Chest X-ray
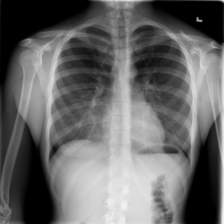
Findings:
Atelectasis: negative
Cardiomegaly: negative
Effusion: negative
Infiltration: negative
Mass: negative
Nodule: negative
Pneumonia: negative
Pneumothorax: negative
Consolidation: negative
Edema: negative
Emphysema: negative
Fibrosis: negative
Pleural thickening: negative
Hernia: negative